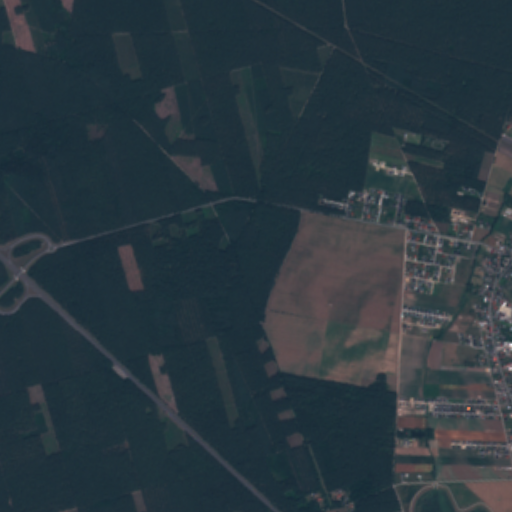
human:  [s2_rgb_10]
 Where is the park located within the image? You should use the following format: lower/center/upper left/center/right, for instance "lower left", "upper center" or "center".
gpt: The park is located in the center right of the image.
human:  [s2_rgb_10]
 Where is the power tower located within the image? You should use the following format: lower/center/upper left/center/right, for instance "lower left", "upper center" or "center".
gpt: The power tower is located in the upper right of the image.
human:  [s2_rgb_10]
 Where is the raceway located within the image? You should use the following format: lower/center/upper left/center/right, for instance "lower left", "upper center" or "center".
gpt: The raceway is located in the upper right of the image.
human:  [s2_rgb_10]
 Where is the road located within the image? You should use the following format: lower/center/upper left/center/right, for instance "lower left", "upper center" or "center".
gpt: There is no road in the image.